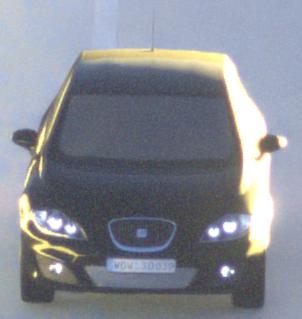
Make: SEAT
Model: Leon 1.4
Detailed model: Leon (1P)
Model produced from: 2009/04
Model produced until: 2010/08
Doors: 5
Color: black
Road condition: dry road
Daytime: sunrise or sunset
Contrast: high contrast